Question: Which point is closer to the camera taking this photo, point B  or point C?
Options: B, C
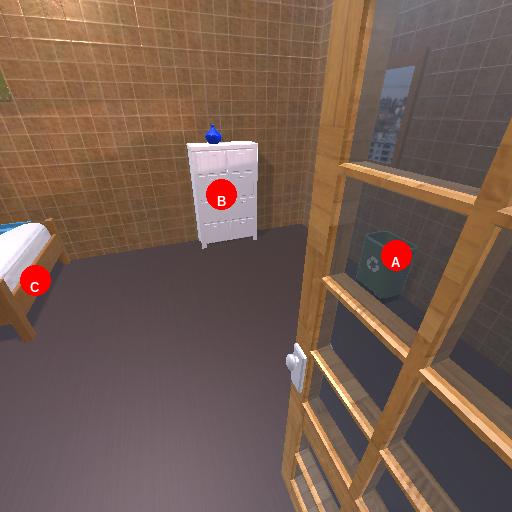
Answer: B